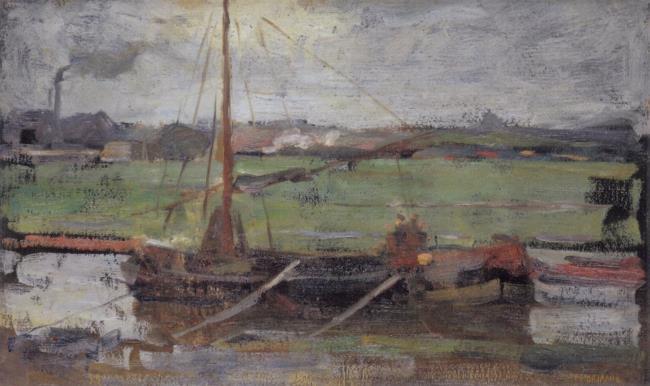
Title: Polder with moored boat near Amsterdam I
Artist: Piet Mondriaan
Earliest date: 1899
Latest date: 1900
Genre: painting
Iconography: Pomander
Keywords: topography, canal, boat, skipper, town (in the background), chimney